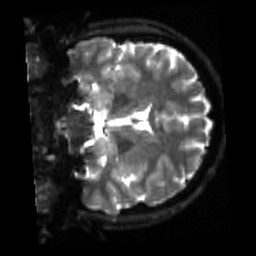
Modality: sbref
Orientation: coronal
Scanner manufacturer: siemens
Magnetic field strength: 3 T
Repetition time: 4 s
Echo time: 0.0594 s